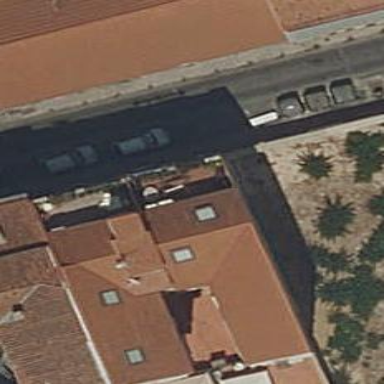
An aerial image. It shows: Residential building.